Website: macys
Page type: billing-address
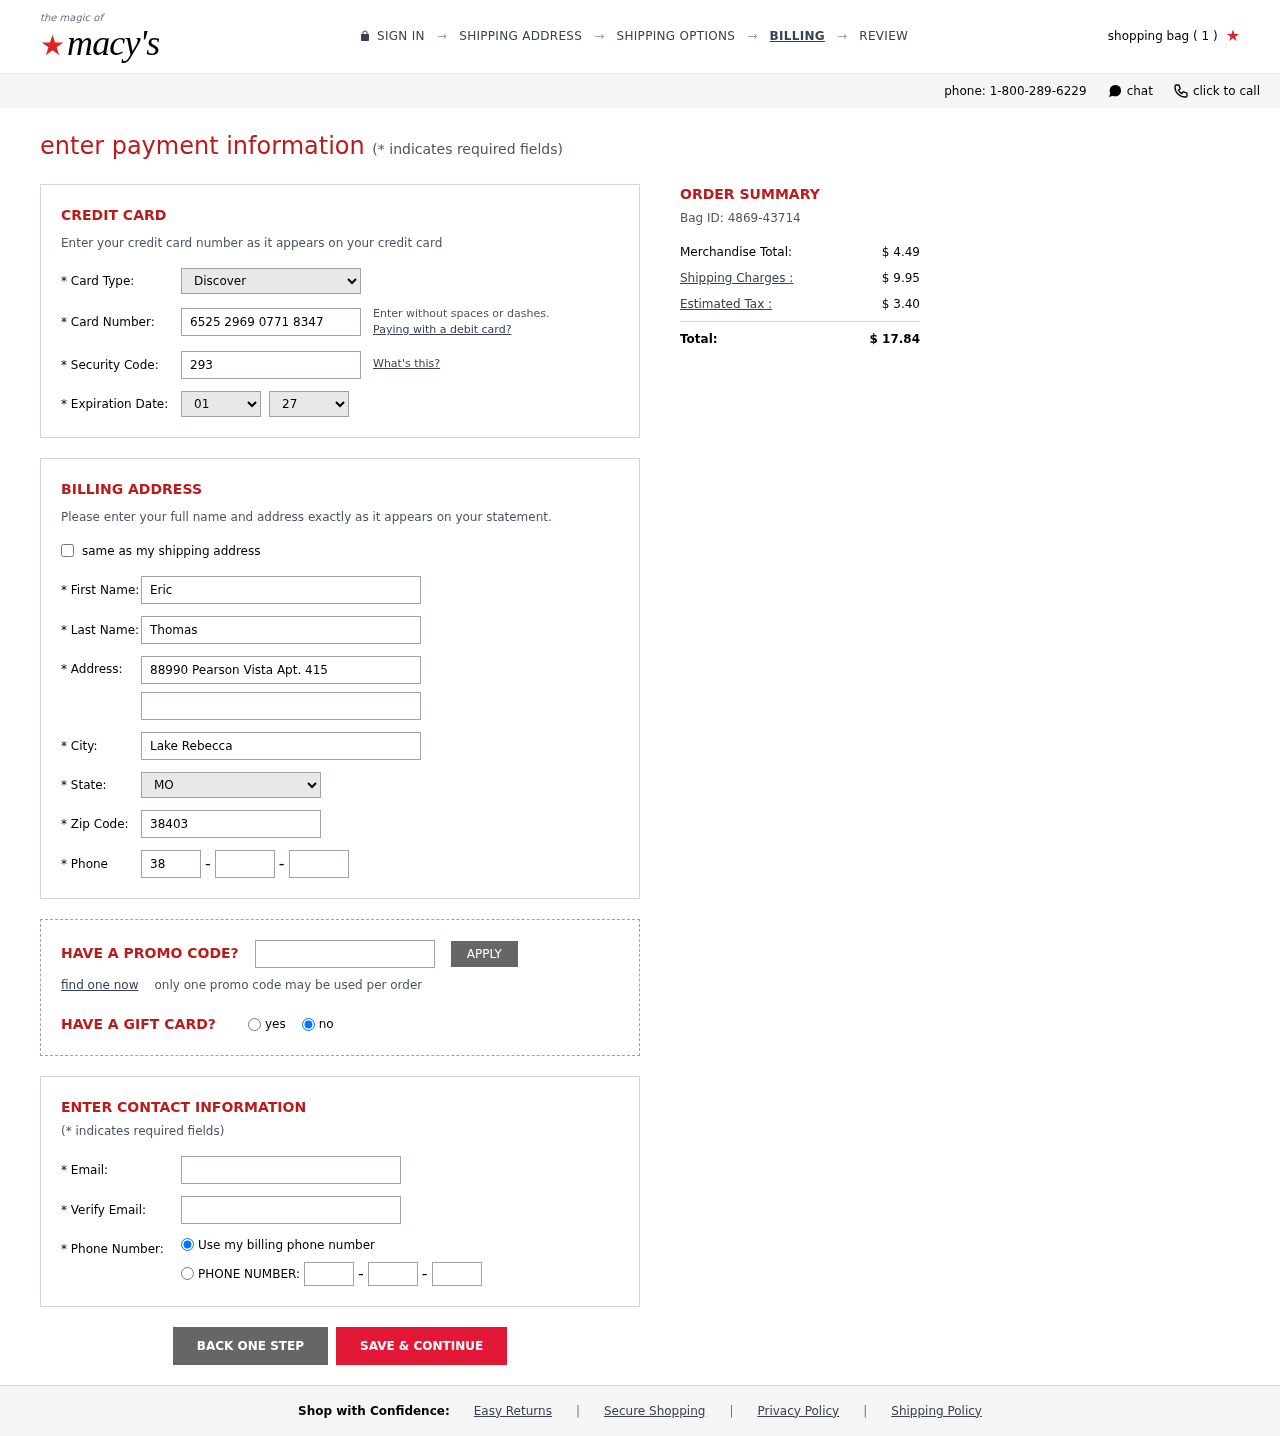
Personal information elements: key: PII_CARD_CVV
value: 293
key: PII_CARD_EXPIRY_MONTH
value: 01
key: PII_CARD_EXPIRY_YEAR
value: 27
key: PII_CARD_NUMBER
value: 6525 2969 0771 8347
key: PII_CARD_TYPE
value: Discover
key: PII_CITY
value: Lake Rebecca
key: PII_EMAIL
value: eric_thomas@yahoo.com
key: PII_FIRSTNAME
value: Eric
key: PII_LASTNAME
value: Thomas
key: PII_PHONE_AREA
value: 381
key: PII_PHONE_PREFIX
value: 287
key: PII_PHONE_SUFFIX
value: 6273
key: PII_POSTCODE
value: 38403
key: PII_STATE_ABBR
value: MO
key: PII_STREET
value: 88990 Pearson Vista Apt. 415
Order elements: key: ORDER_NUM_ITEMS
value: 1
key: ORDER_ID
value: Bag ID: 4869-43714
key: ORDER_SUBTOTAL
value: $ 4.49
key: ORDER_SHIPPING_COST
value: $ 9.95
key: ORDER_TAX
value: $ 3.40
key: ORDER_TOTAL
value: $ 17.84